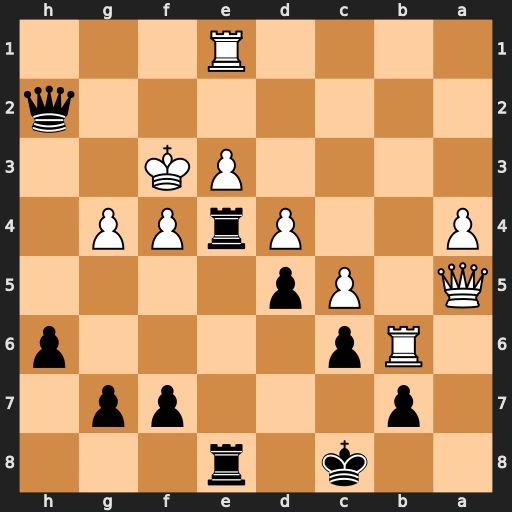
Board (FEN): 2k1r3/1p3pp1/1Rp4p/Q1Pp4/P2PrPP1/4PK2/7q/4R3
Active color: b
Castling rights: -
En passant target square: -
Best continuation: Rxe3+ Rxe3 Qh3+ Ke2 Qxe3+